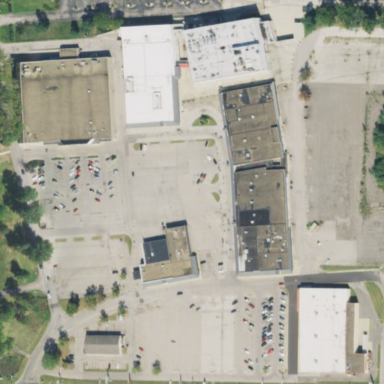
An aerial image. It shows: Retail area.